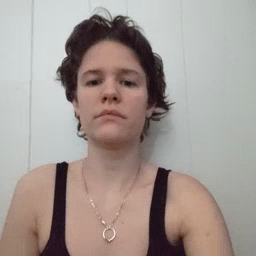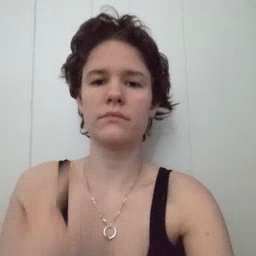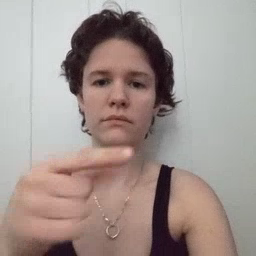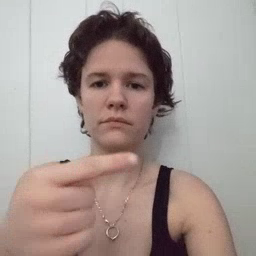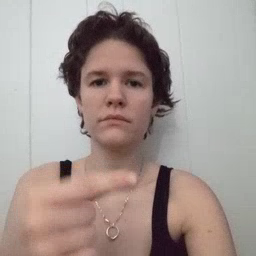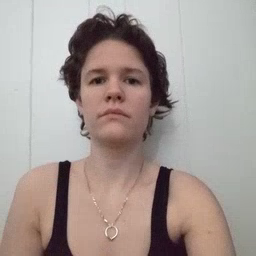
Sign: green